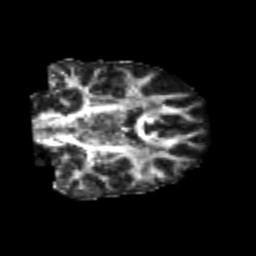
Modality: FA
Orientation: coronal
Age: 22
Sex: female
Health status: healthy
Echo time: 0.074 s